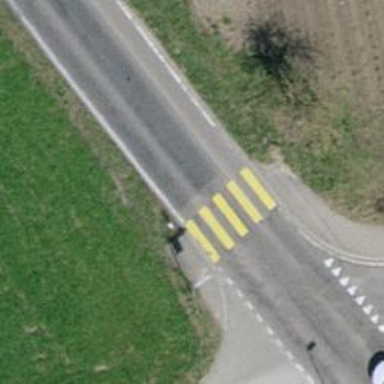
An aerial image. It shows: Marked crossing on footway.